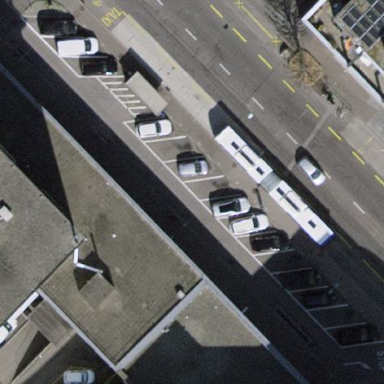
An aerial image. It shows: Parking area with surface.